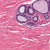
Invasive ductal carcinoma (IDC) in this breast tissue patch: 0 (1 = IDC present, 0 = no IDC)